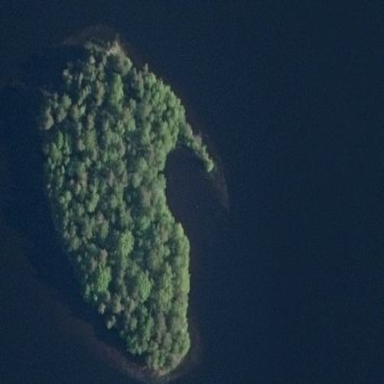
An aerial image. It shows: Islet covered with woodland.